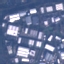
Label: Industrial